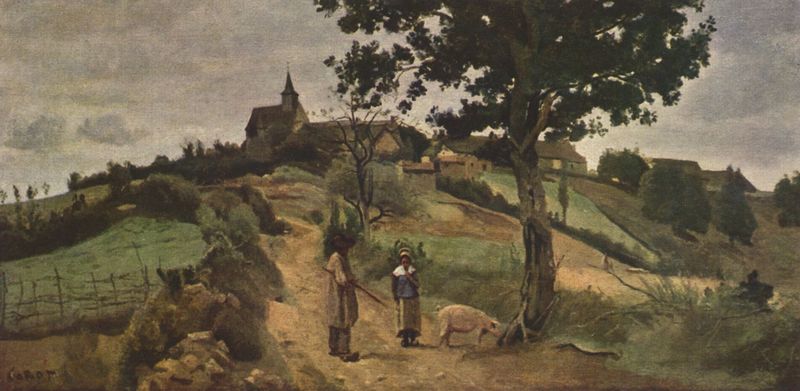
Titel: St.-André-en-Morvan
Künstler: Jean Baptiste Camille Corot
Standort: Paris
Institution: Musée du Louvre
Schlagwörter: baum, berg, blau, blätter, dunkel, gemälde, himmel, mann, schatten, wolken, bäume, grün, impressionismus, kirchturm, landschaft, menschen, ocker, sand, stadt, äste, abend, braun, frankreich, frau, grau, hut, hüte, kleid, licht, reden, strasse, unterhalten, weiss, dach, gebäude, gras, haus, tier, weg, wiese, wolke, zaun, leute, rock, kleidung, kragen, stehen, stein, steine, signatur, erde, feld, felder, gräser, horizont, häuser, hügel, natur, strauch, weide, busch, büsche, gatter, gebüsch, kirche, pfad, sträucher, wiesen, boden, corot, gewand, mantel, realismus, kind, paar, anhöhe, bauern, stock, turm, turmspitze, farbig, magd, stab, abhang, bäuerin, feldweg, dorf, dächer, farbe, zäune, idylle, querformat, junge, bauer, oben, schwein, glockenturm, spaziergang, wurzel, staub, stiefel, schein, wanderer, begegnung, schnüffeln, siedlung, hirte, hirtin, hüten, schäfer, anger, hauser, wall, kid, taun, ferkel, hirt, gräßer, wandersmann, ringelschwanz, stecker, schweinehirt, gorot, carot, ackerbürger, hirtenmagd, idyle, raseweise, scheinshirte, schweinehirten, steinwall, trüffelschwein, garot